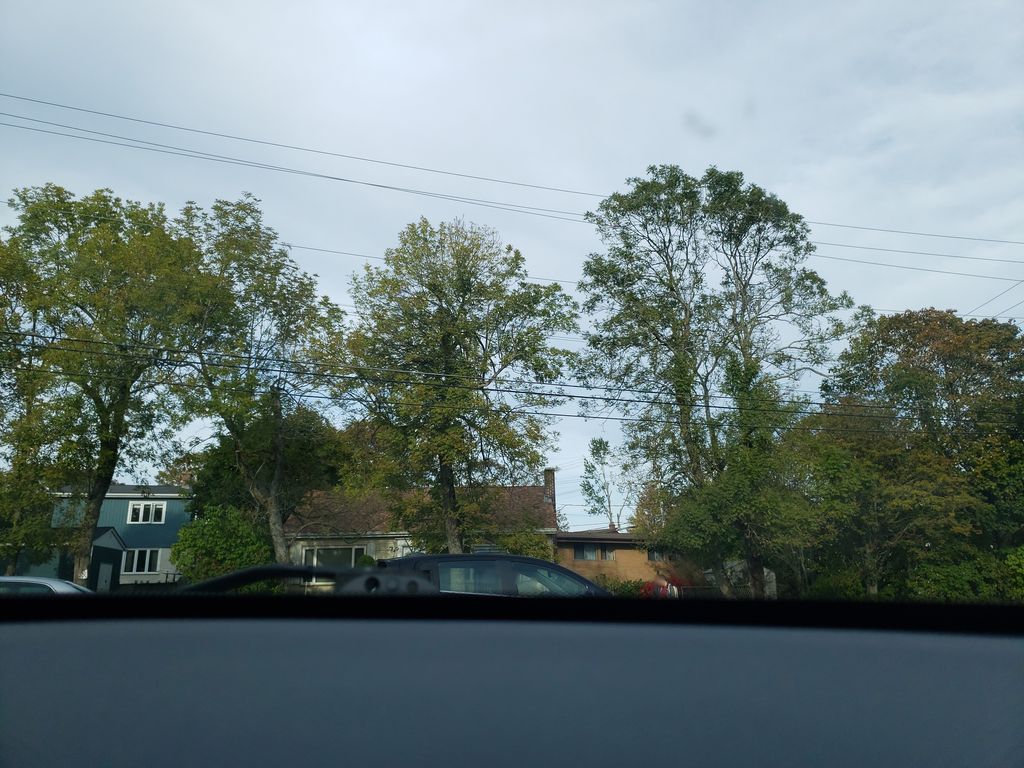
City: halifax